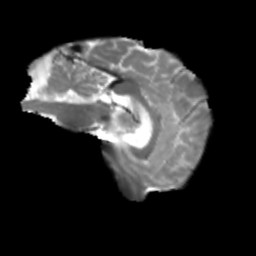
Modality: T2w
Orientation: sagittal
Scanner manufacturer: siemens
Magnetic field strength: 3 T
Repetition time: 4 s
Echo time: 0.0594 s